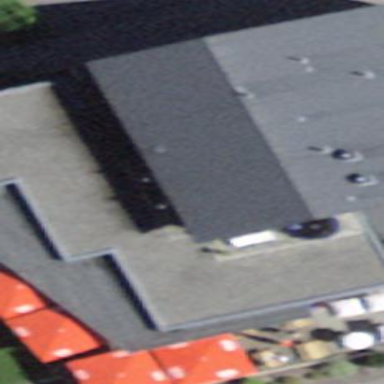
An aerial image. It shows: Restaurant in building.